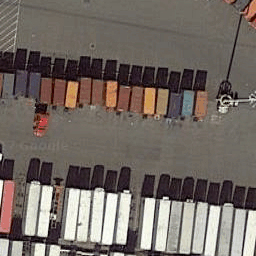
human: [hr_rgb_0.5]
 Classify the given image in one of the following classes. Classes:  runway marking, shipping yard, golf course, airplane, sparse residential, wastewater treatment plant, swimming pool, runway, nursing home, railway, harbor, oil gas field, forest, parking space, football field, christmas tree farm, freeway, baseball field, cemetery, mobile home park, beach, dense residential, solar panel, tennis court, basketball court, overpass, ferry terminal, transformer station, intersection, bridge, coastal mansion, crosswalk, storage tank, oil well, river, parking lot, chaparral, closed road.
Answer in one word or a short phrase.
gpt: shipping yard